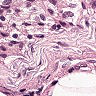
Metastatic tissue present: no